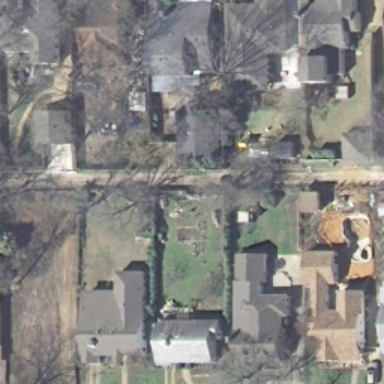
It is a medium residential area .